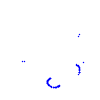
Particle: kaon